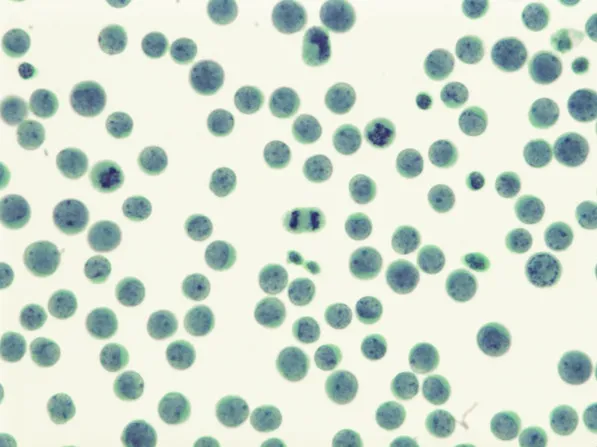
Pleural fluid at 630x demonstrating small round cells with salt and pepper chromatin. Note multiple mitotic figures.
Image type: pathology (papanicolaou)